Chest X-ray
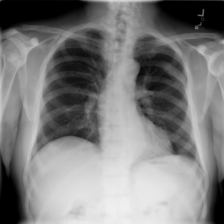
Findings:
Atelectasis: negative
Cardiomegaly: negative
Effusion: negative
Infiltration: negative
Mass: negative
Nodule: negative
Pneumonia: negative
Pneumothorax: negative
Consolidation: negative
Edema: negative
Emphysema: negative
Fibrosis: negative
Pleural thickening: negative
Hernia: negative